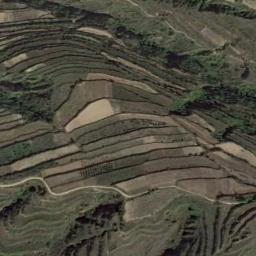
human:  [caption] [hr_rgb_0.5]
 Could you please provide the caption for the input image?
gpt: There is a winding path through the green terraces .

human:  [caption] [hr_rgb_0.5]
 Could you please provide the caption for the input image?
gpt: The bare and green terrace is next to some trees .

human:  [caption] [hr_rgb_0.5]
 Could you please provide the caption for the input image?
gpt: A large layer of brown and green mixed terraces with several winding narrow paths .

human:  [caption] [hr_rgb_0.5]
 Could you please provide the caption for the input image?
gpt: There is a road on the terrace .

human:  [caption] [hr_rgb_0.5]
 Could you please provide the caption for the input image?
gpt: A winding path goes across the terraces .